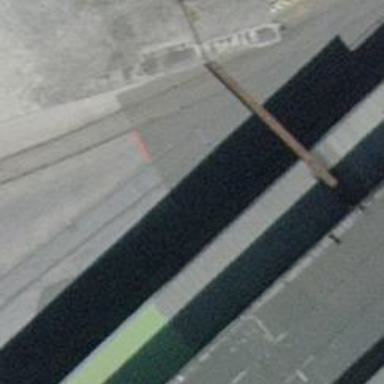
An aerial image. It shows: Railway level crossing.